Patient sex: F
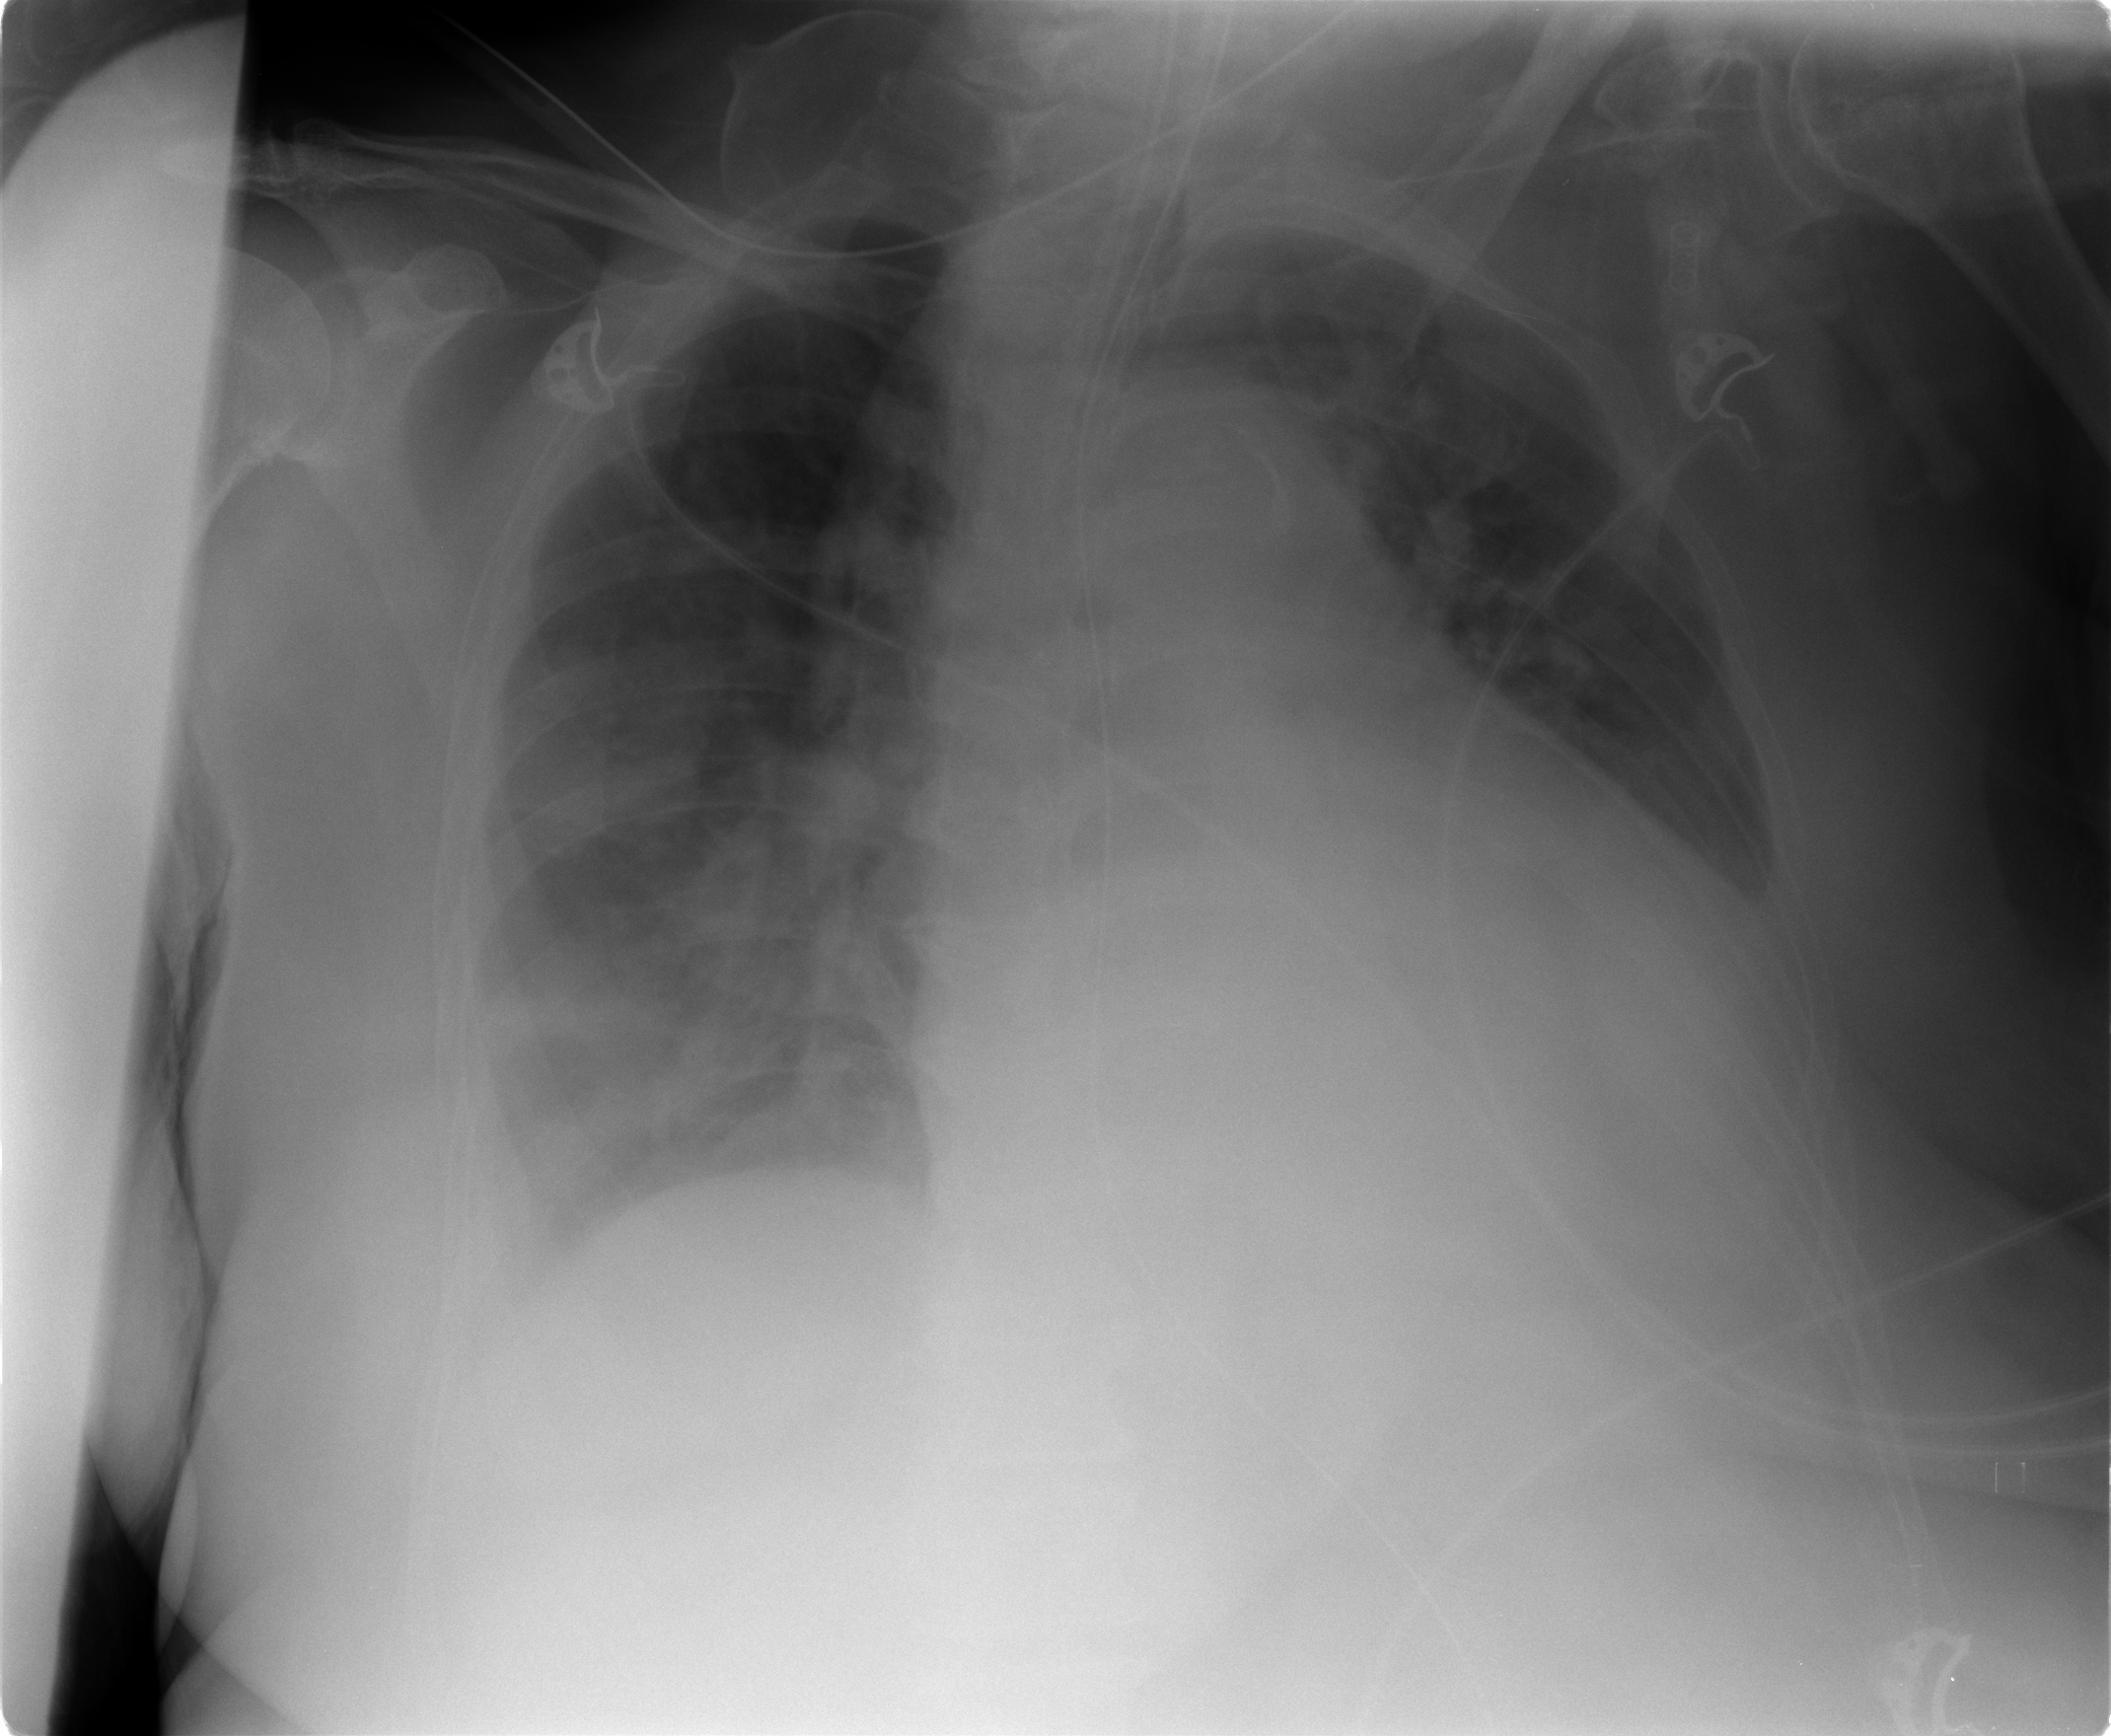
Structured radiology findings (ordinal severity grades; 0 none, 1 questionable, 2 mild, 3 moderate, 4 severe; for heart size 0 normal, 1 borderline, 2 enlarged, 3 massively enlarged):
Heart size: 3
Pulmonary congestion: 2
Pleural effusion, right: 1
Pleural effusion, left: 2
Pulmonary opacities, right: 3
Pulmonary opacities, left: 2
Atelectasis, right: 2
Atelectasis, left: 2